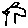
Label: tree